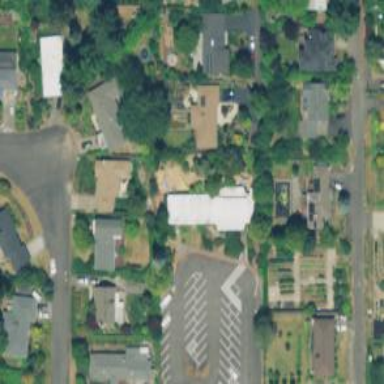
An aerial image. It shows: Kindergarten.